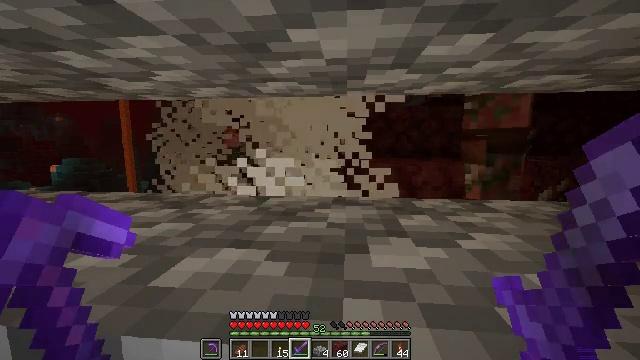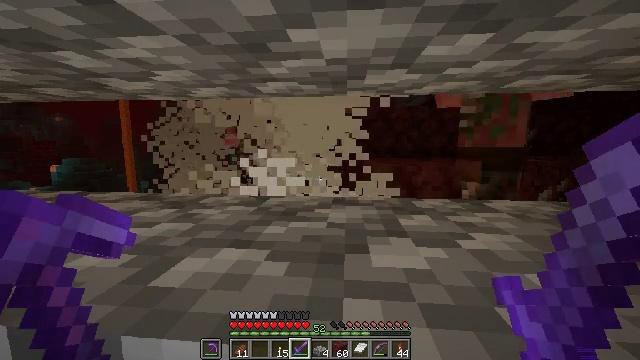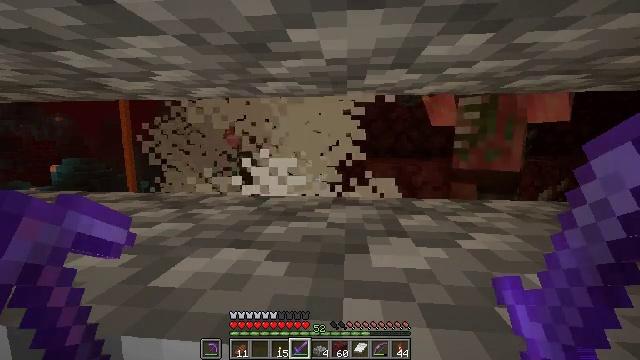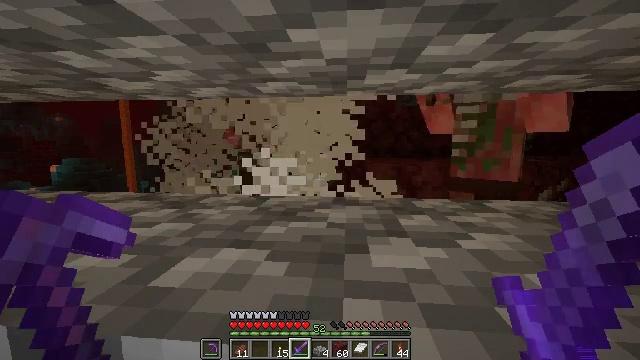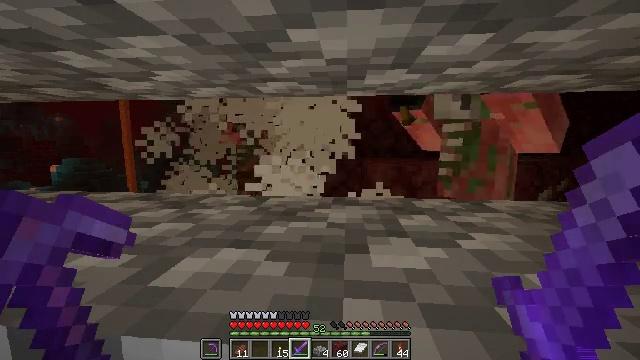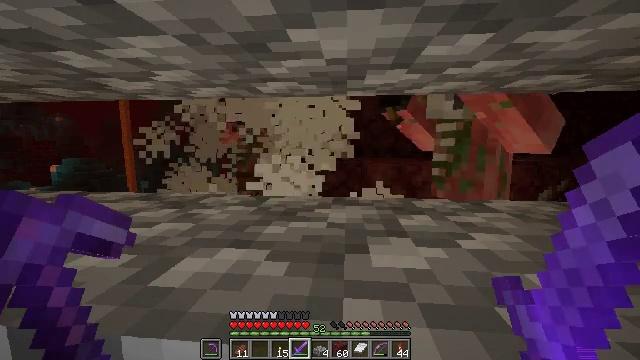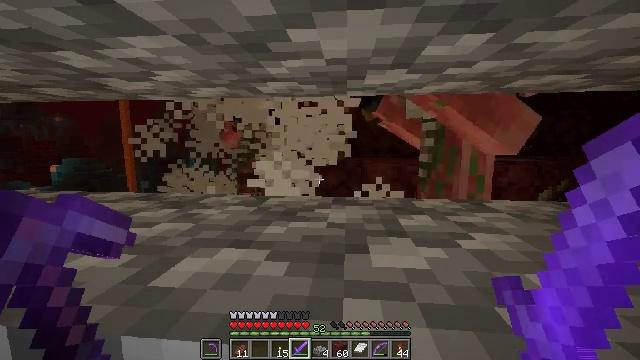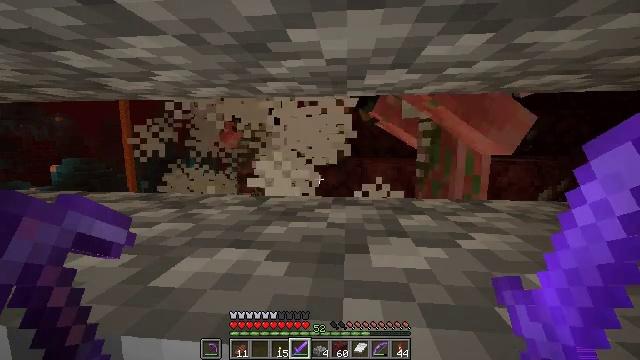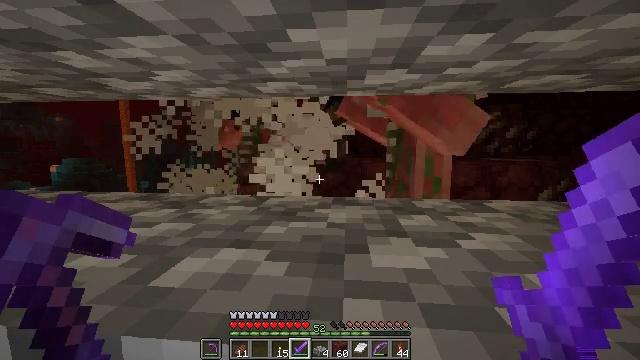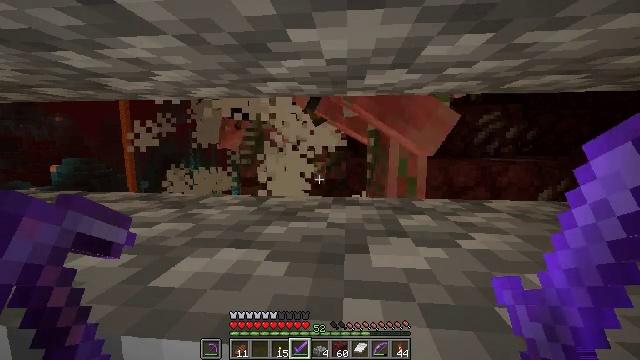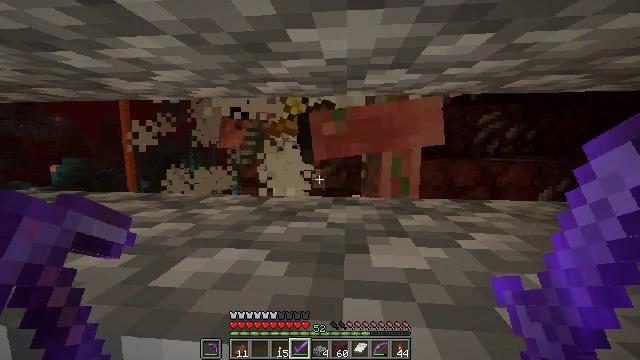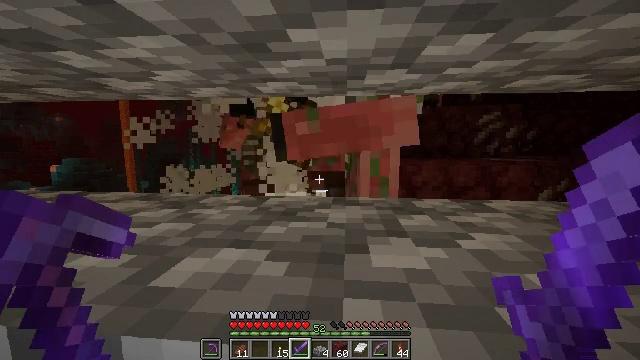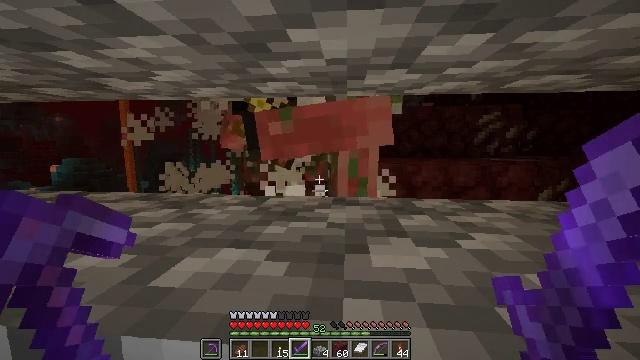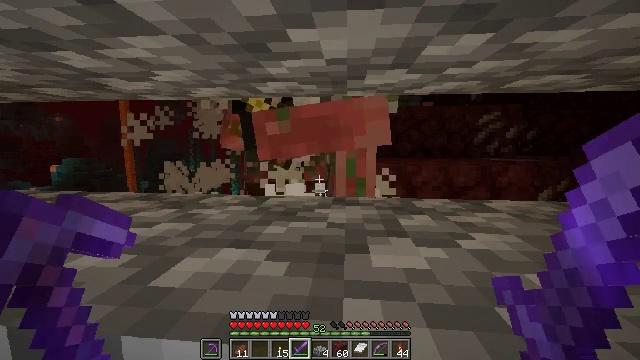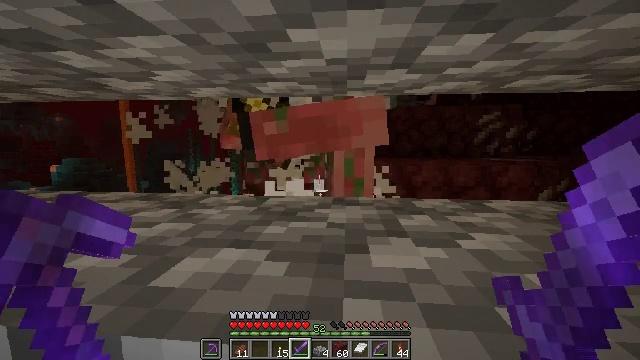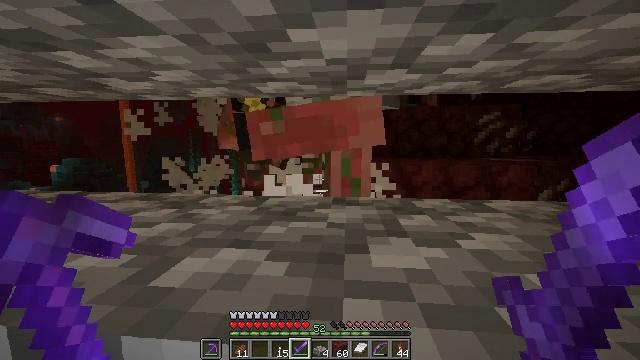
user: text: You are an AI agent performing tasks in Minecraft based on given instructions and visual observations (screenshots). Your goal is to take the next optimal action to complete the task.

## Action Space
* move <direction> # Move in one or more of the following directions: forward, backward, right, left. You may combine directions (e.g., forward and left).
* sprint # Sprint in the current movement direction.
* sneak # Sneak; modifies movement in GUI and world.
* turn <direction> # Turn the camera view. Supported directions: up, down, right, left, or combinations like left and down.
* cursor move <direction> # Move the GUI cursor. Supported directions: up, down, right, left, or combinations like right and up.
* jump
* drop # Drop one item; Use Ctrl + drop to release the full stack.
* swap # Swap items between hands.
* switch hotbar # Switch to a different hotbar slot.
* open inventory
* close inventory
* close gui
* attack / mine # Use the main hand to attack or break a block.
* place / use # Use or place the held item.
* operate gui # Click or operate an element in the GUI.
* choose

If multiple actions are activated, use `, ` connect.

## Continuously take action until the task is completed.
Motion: motion action
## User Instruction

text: Face a hostile mob.
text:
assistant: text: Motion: no_op
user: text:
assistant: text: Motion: no_op
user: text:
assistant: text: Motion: no_op
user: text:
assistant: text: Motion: no_op
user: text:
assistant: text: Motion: no_op
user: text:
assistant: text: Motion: no_op
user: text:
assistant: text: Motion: no_op
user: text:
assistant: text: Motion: no_op
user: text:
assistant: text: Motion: no_op
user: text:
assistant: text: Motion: no_op
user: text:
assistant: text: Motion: no_op
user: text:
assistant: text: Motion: no_op
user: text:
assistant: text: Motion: no_op
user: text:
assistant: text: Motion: no_op
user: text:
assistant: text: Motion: no_op
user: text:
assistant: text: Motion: no_op
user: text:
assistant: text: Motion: no_op
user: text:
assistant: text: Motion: no_op
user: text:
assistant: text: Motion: no_op
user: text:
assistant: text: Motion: no_op
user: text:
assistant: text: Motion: no_op
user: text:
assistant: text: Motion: no_op
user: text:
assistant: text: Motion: no_op
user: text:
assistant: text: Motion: no_op
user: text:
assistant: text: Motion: no_op
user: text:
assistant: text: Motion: no_op
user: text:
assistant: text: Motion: no_op
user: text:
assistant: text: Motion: no_op
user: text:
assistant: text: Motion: attack / mine
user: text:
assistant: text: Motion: attack / mine